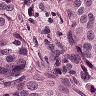
Metastatic tissue present: yes